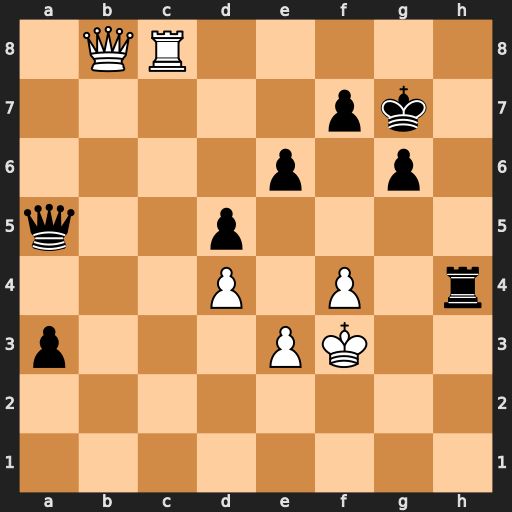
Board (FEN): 1QR5/5pk1/4p1p1/q2p4/3P1P1r/p3PK2/8/8
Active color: w
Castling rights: -
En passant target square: -
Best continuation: Qe5+ f6 Qxe6